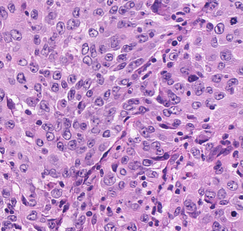
Tumor epithelial tissue: yes
Tumor-associated stroma tissue: no
Normal tissue: no